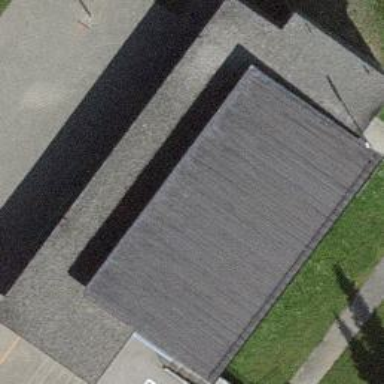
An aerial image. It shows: School building.